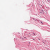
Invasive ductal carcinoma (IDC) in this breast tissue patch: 0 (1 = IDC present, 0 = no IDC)